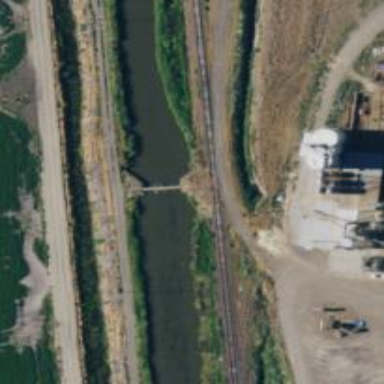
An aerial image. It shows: Flow control waterway.